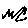
Label: zigzag